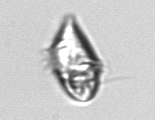
Label: Gyrodinium